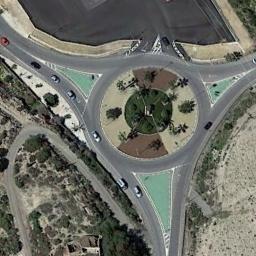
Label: roundabout